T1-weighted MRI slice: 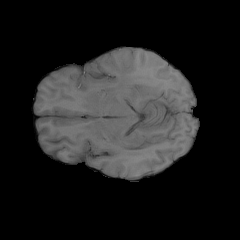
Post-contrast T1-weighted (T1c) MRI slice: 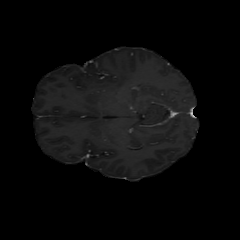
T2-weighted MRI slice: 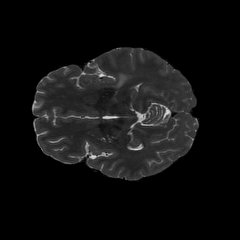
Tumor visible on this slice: yes